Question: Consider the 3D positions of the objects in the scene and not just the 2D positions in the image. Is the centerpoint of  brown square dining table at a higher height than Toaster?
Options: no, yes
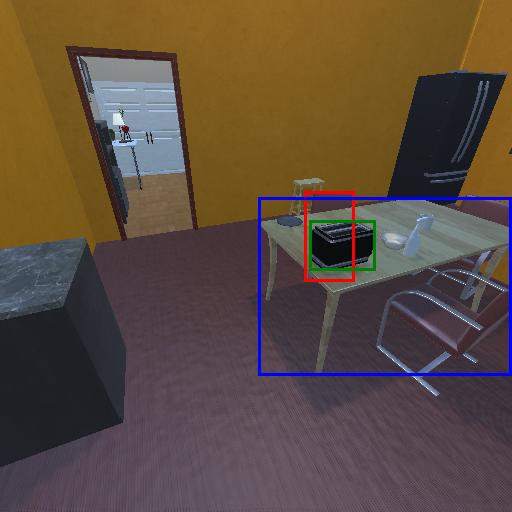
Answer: no